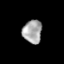
Tissue: lung
Cell type: Epithelial cells
Senescence score: 0.2304
Nuclear area (px): 438
Mean DAPI intensity: 165.735